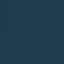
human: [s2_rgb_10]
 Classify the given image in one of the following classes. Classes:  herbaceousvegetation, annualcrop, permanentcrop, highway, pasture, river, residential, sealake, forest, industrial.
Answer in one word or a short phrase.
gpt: SeaLake